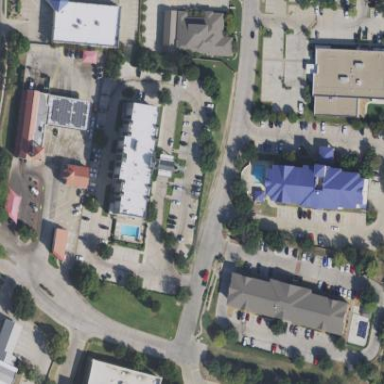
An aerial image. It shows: Commercial area.